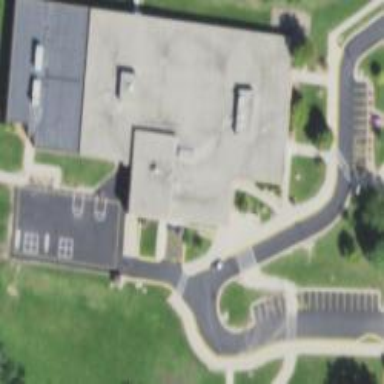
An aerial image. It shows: School.